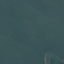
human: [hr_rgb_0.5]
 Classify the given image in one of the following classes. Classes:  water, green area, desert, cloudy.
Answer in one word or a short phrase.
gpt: water